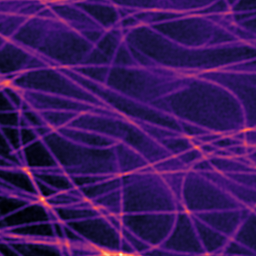
Label: Super-resolution Microtubules image